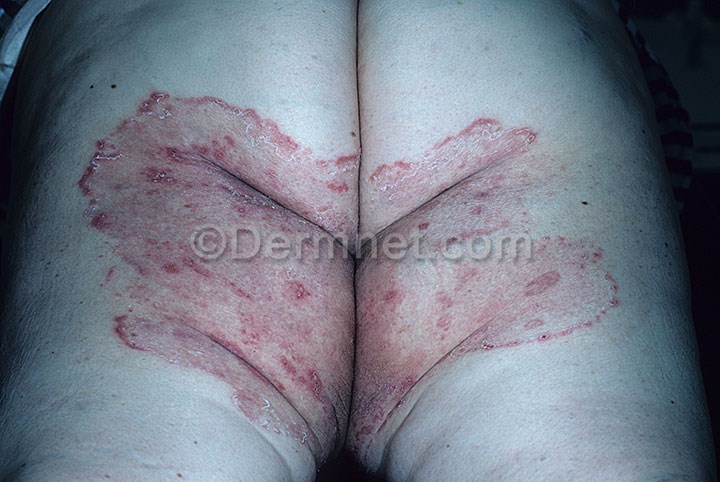
Disease: Tinea Ringworm Candidiasis and other Fungal Infections